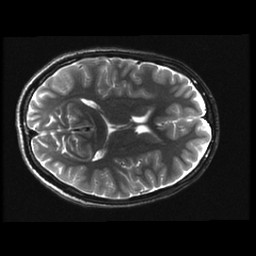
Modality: T2w
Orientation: axial
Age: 16
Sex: male
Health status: ill
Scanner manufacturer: ge
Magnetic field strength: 3 T
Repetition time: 7.5 s
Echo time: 0.1009 s